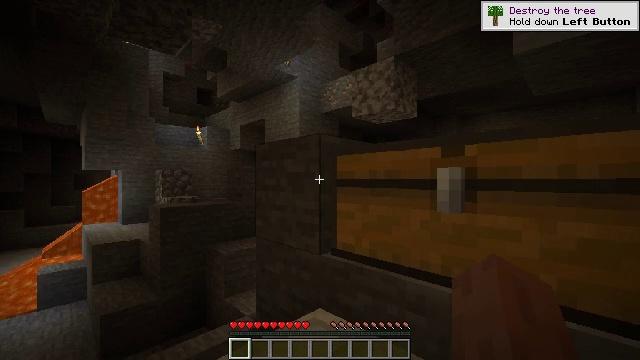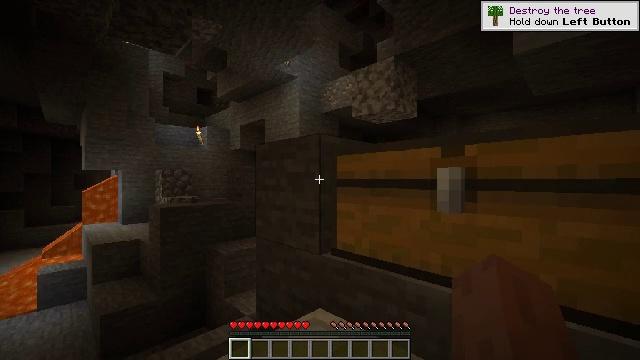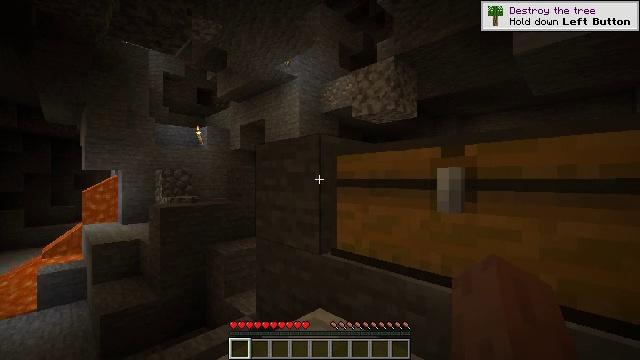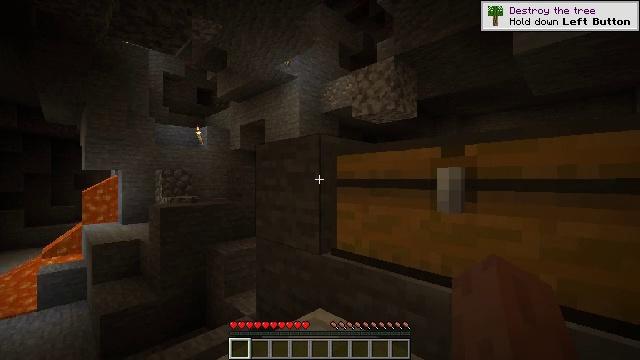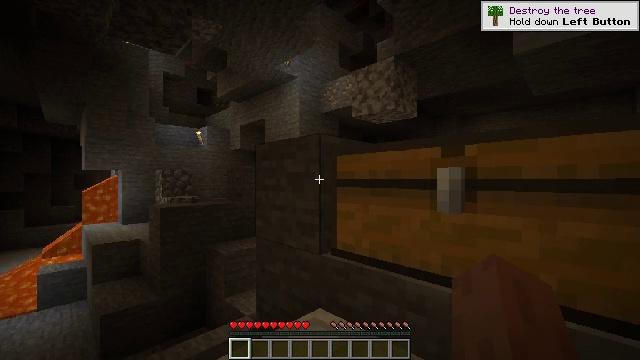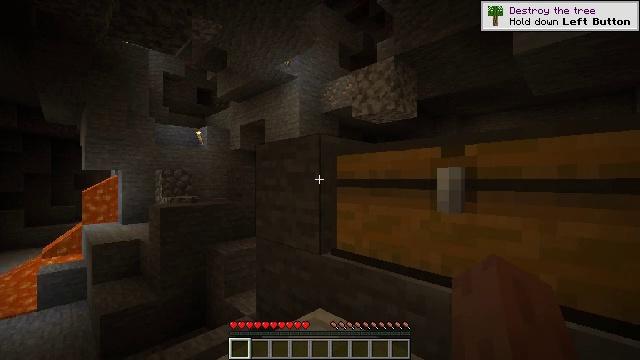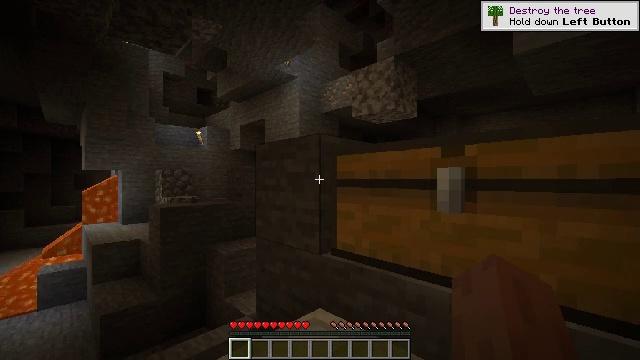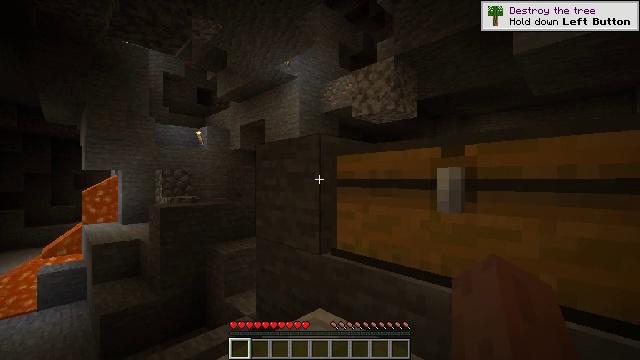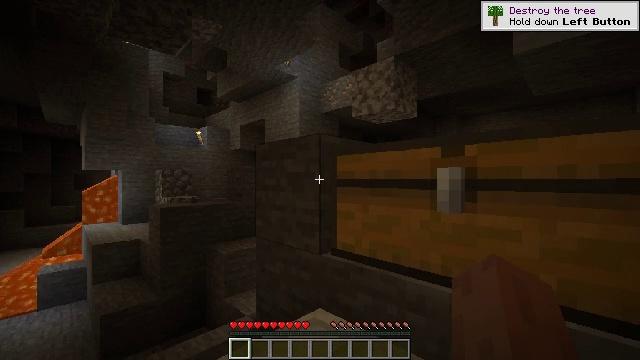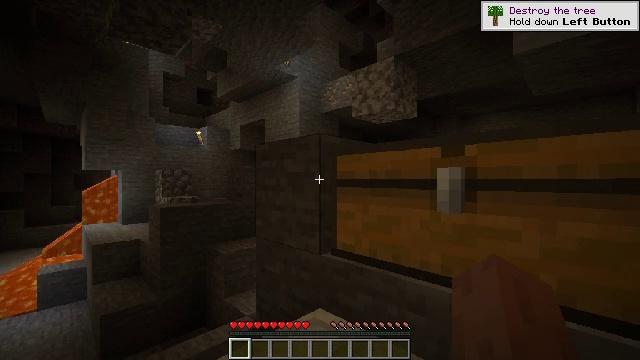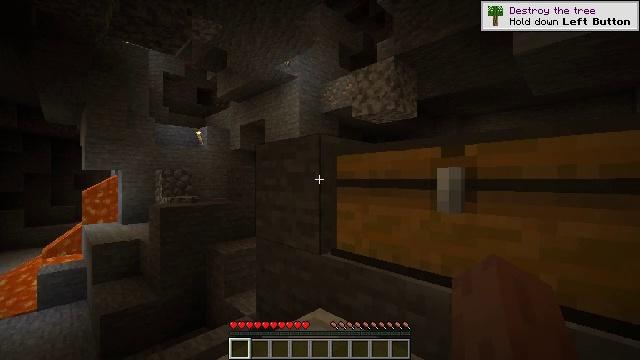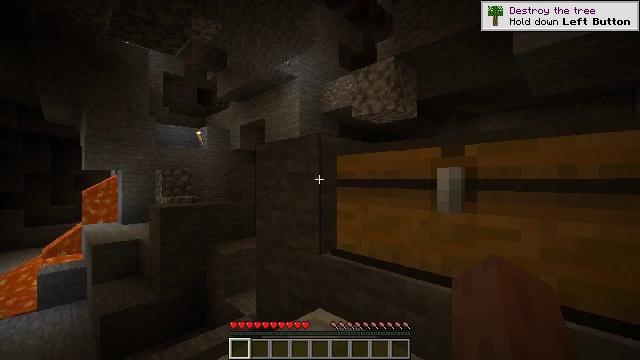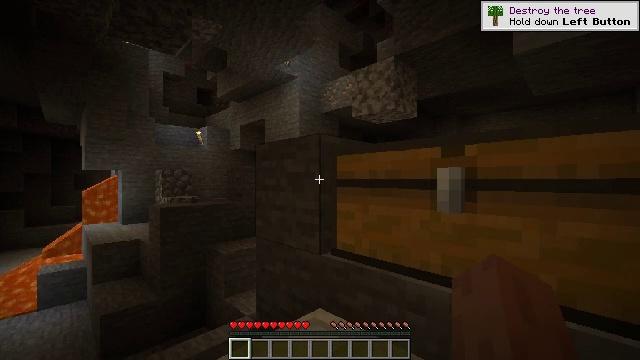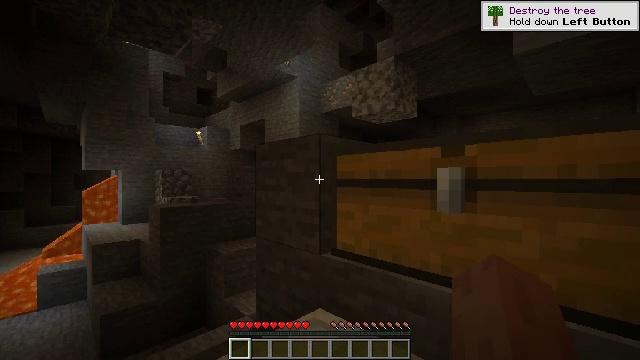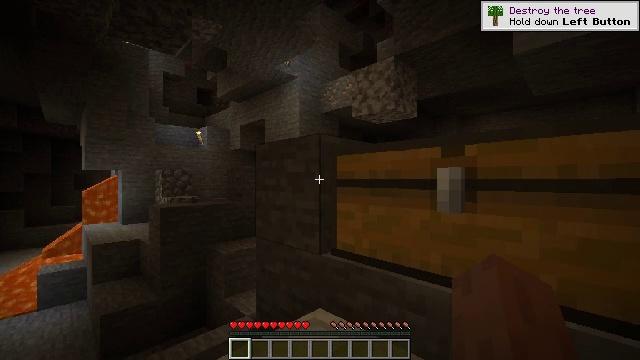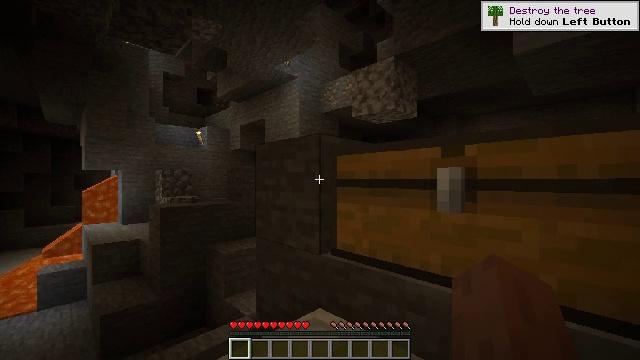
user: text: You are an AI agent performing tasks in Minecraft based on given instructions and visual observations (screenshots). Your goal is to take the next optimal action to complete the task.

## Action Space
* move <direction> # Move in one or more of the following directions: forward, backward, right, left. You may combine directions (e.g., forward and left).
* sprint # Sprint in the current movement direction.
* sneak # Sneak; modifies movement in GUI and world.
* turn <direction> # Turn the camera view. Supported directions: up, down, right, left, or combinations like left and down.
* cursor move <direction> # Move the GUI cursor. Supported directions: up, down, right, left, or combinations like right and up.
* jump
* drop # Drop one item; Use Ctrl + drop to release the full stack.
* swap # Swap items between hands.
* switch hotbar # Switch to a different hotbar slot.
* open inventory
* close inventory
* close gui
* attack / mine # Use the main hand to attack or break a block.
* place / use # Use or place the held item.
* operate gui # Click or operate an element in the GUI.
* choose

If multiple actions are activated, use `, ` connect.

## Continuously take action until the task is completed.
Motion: motion action
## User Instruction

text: Craft a pair of iron leggings from iron ingots.
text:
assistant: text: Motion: no_op
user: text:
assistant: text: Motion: no_op
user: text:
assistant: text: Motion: no_op
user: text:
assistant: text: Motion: no_op
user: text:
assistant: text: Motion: no_op
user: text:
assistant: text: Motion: no_op
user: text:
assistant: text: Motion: no_op
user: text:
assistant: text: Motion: no_op
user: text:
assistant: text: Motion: no_op
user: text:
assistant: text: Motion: no_op
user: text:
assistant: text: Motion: no_op
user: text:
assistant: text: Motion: no_op
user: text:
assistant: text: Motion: no_op
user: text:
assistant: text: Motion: no_op
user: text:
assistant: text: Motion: no_op
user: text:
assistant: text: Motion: no_op
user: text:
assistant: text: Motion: no_op
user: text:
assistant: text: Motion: no_op
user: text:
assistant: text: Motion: no_op
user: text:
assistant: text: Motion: no_op
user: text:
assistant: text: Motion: no_op
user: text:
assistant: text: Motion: no_op
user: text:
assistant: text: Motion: no_op
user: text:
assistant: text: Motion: no_op
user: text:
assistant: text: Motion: no_op
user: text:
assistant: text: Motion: no_op
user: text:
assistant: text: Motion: no_op
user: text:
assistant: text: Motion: no_op
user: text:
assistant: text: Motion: no_op
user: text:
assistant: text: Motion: no_op